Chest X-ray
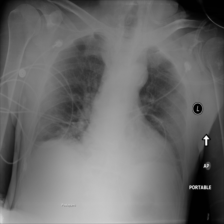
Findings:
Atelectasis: positive
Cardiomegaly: negative
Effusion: negative
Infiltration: negative
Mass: negative
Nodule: negative
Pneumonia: negative
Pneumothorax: negative
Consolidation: negative
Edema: negative
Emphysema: negative
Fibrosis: negative
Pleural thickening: negative
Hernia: negative